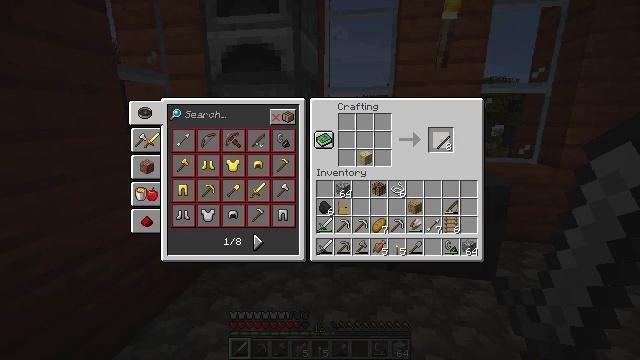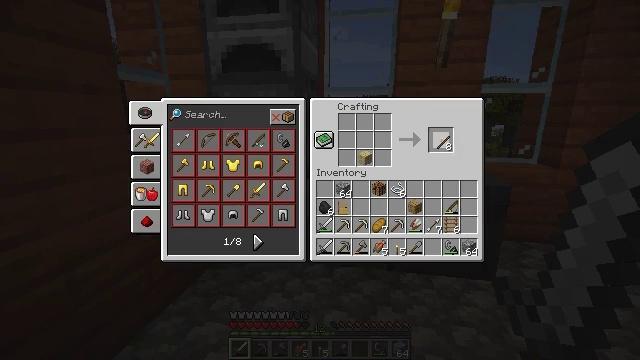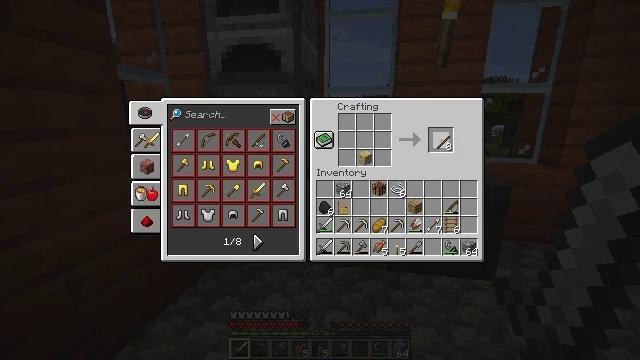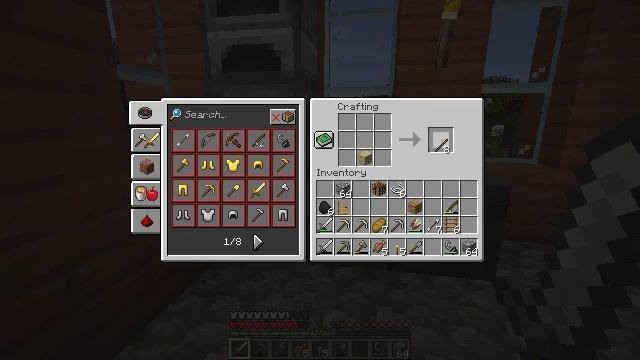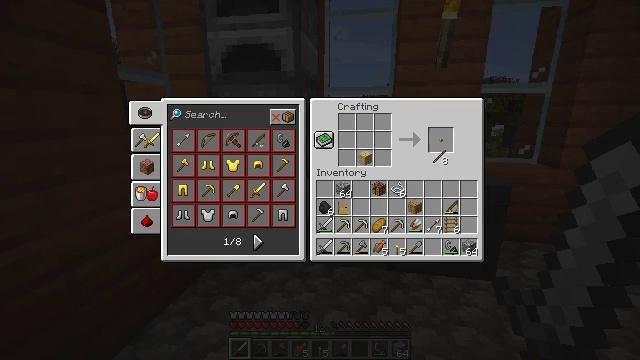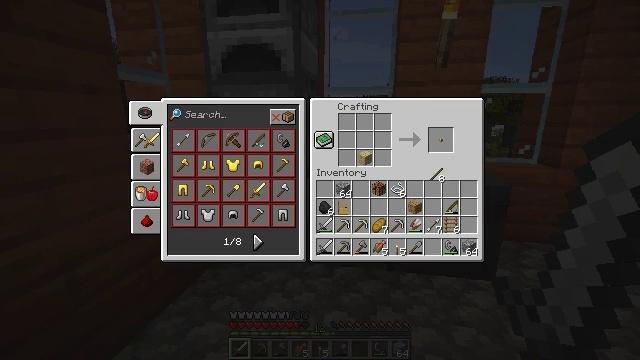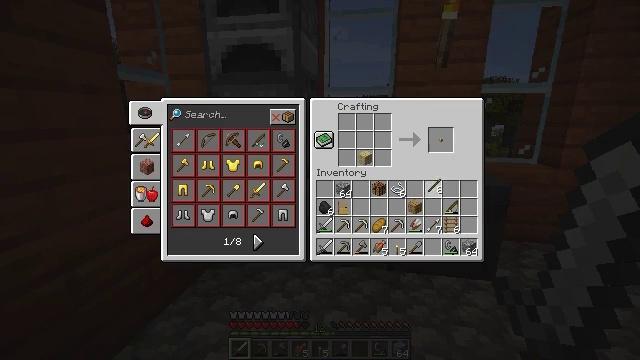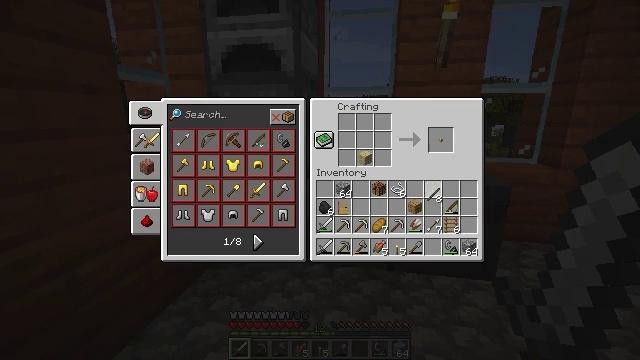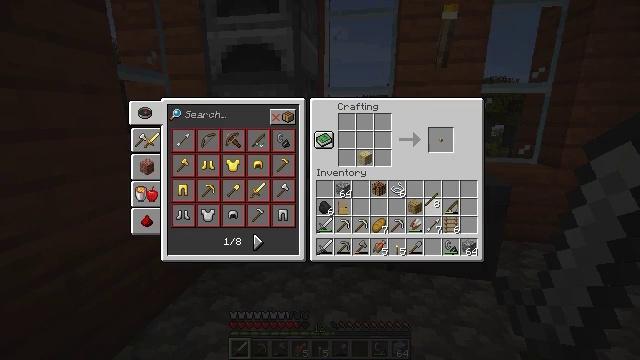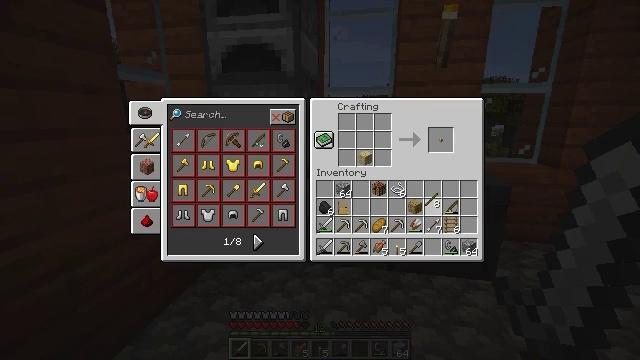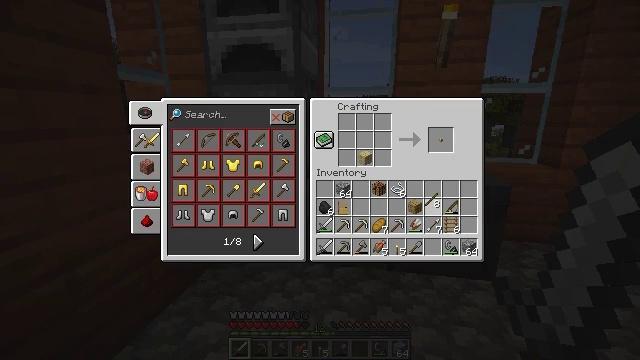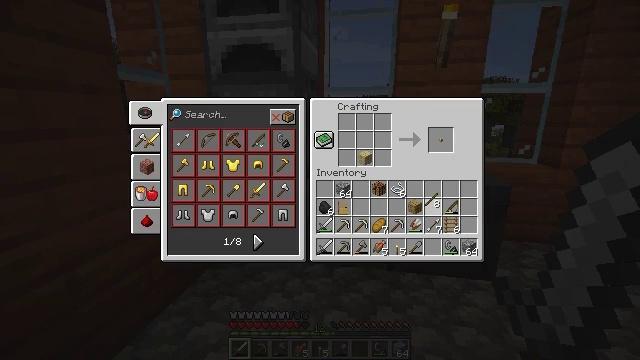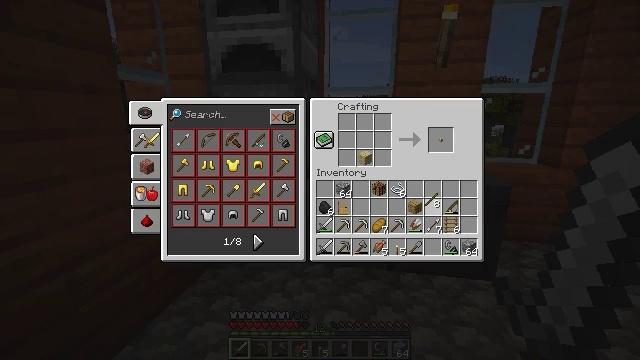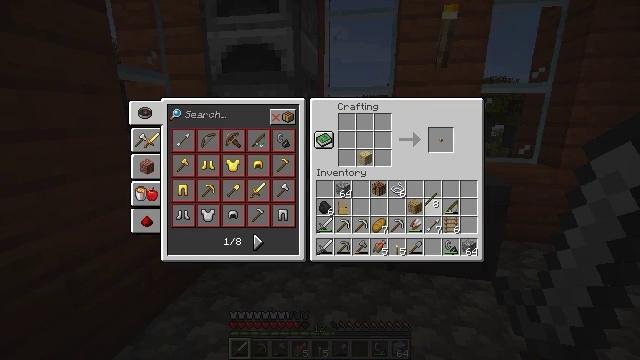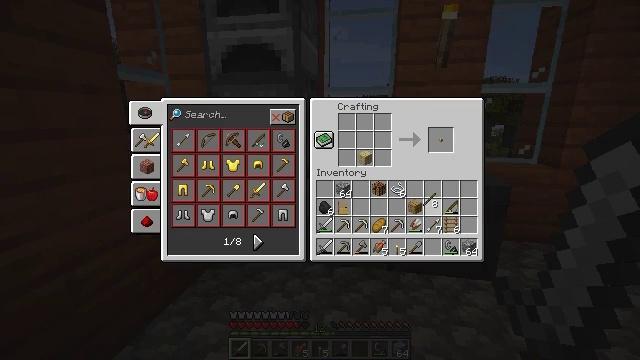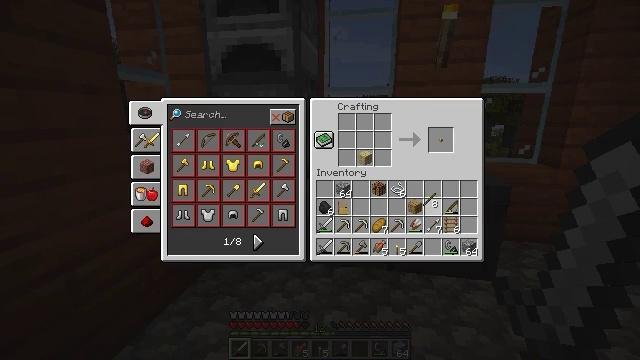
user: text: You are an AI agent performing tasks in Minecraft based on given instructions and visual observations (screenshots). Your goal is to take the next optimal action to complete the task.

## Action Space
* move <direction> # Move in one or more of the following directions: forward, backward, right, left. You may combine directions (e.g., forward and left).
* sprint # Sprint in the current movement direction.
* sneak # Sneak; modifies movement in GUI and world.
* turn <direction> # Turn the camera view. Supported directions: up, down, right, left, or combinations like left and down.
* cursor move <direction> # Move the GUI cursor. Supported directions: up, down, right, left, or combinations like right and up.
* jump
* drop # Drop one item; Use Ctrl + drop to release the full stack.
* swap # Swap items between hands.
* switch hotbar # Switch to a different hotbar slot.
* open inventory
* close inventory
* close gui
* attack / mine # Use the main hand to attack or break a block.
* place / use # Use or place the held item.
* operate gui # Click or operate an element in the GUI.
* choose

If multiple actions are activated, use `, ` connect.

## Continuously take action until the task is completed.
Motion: motion action
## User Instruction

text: Use the crafting table to craft a crossbow.
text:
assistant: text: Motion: attack / mine
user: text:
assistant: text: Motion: attack / mine
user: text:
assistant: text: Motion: no_op
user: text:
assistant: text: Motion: turn down
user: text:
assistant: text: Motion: turn down
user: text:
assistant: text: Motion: turn down
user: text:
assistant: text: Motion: turn down
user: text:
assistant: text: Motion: no_op
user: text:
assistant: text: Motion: no_op
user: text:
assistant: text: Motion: no_op
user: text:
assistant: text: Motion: no_op
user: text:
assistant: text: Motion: no_op
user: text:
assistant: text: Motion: no_op
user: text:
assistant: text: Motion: no_op
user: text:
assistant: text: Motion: no_op
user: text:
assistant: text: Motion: no_op
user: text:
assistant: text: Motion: no_op
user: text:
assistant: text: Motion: no_op
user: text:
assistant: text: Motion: attack / mine
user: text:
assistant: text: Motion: attack / mine
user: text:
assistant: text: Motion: attack / mine
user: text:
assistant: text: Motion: no_op
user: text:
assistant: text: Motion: no_op
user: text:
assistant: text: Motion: no_op
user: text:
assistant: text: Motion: turn left
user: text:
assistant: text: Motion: turn left
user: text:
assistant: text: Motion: turn left and down
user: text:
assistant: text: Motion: turn left
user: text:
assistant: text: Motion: turn left
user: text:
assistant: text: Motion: turn left